Lunar surface albedo tile
Center latitude: -3.512
Center longitude: -10.623
Resolution (meters per pixel, mean): 205.73
Tile area (km^2): 44379.81
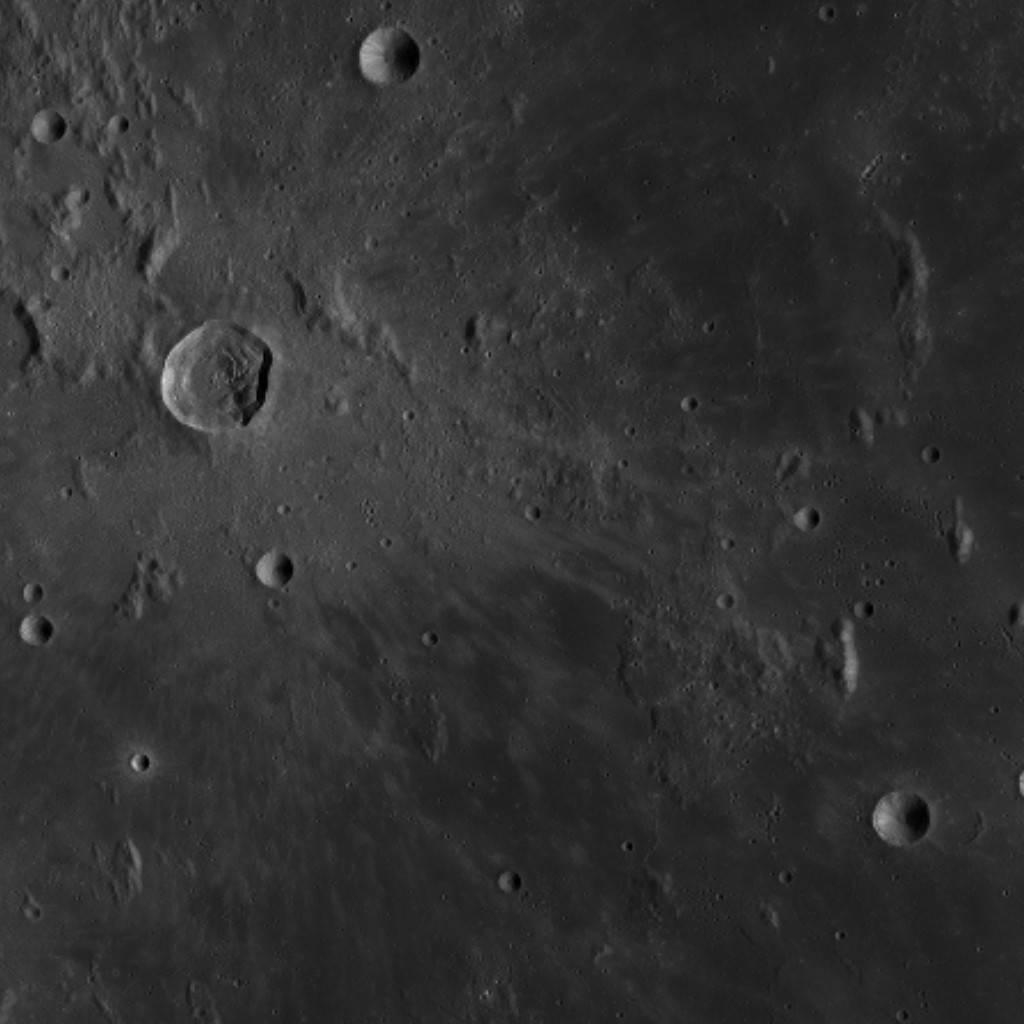